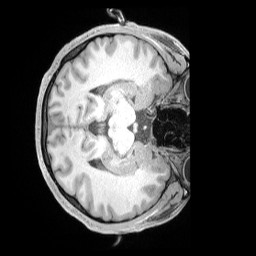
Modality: T1w
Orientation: axial
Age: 32
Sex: male
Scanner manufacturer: siemens
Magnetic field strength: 3 T
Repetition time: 2 s
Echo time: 0.00211 s